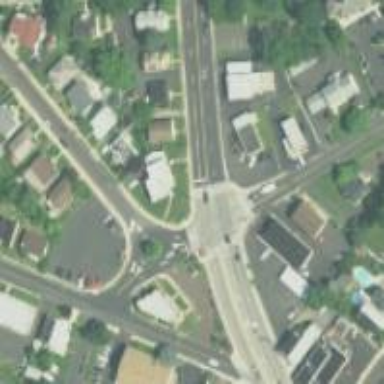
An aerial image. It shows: Marked road crossing.